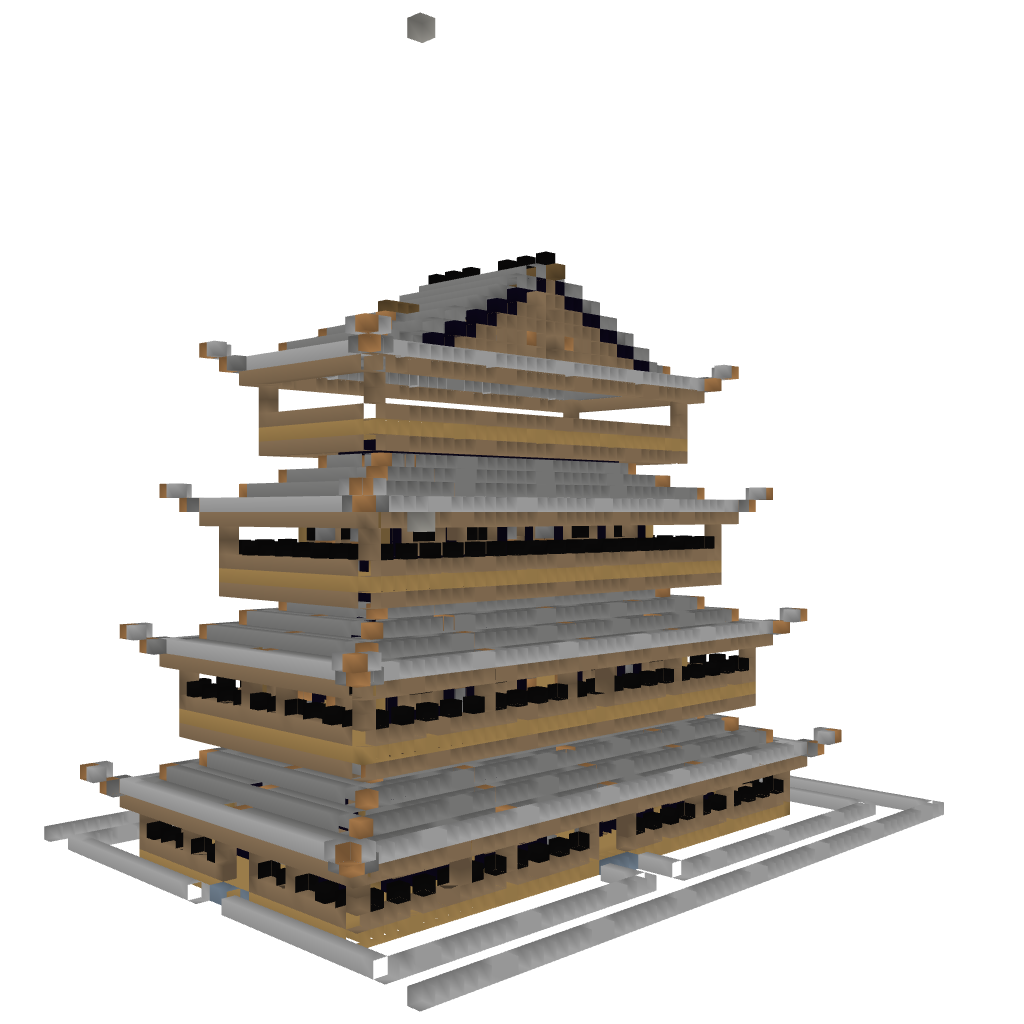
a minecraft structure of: -- The Bagel Pagoda --